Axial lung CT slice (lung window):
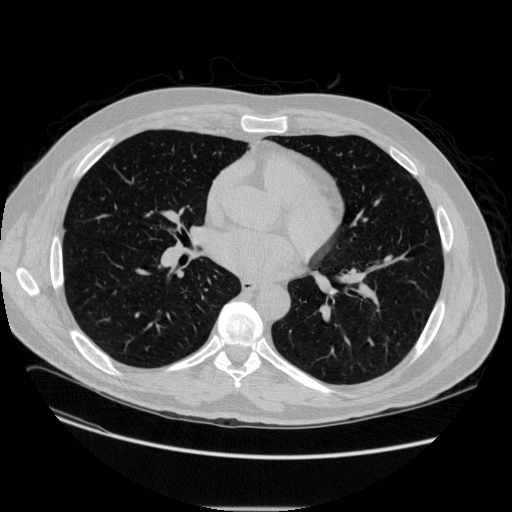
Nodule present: no